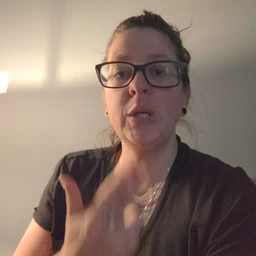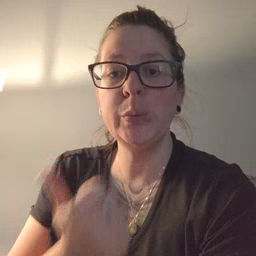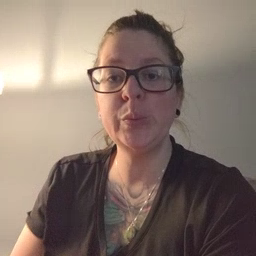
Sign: cute